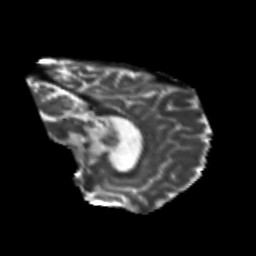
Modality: T2w
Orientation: sagittal
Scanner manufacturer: siemens
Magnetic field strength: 3 T
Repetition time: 6.8 s
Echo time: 0.093 s